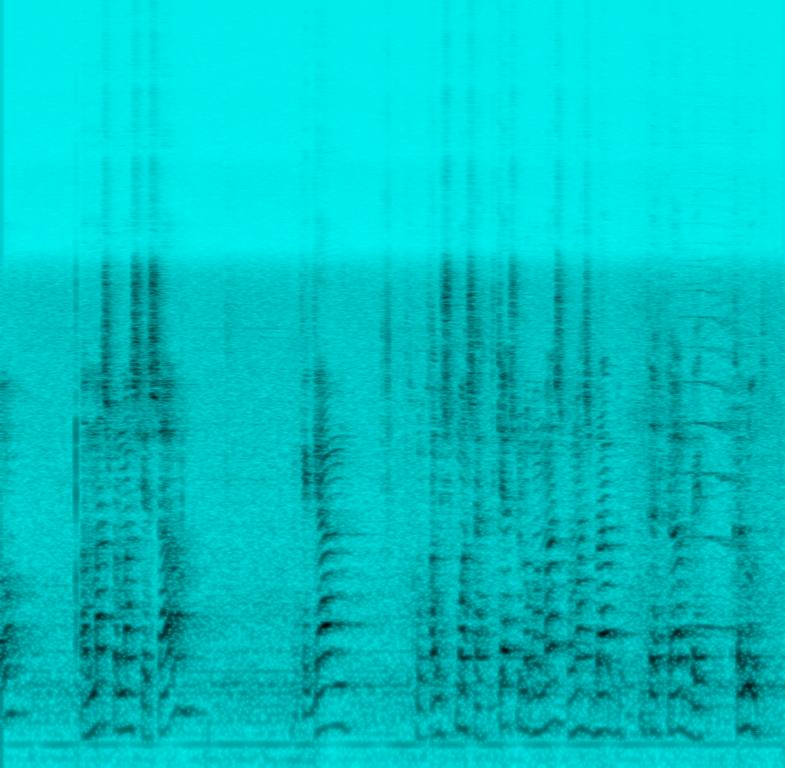
In this clip we have a man speaking Hebrew, followed by the sound of a high pitched traditional horn. In the background, there are unidentifiable noises.